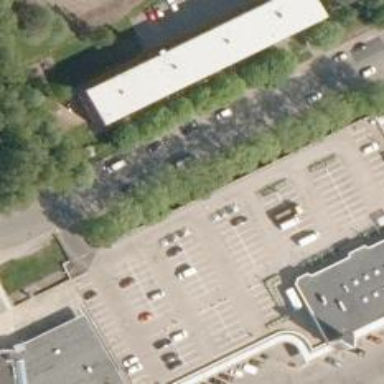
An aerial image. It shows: Rooftop parking area.